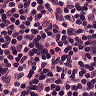
Metastatic tissue present: no